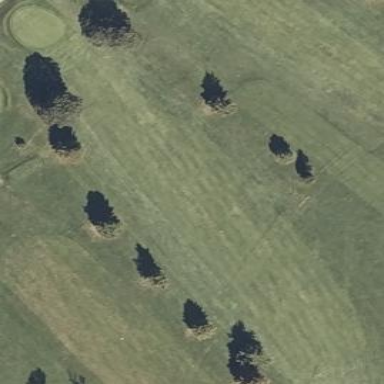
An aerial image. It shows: Golf fairway surrounded by grass.